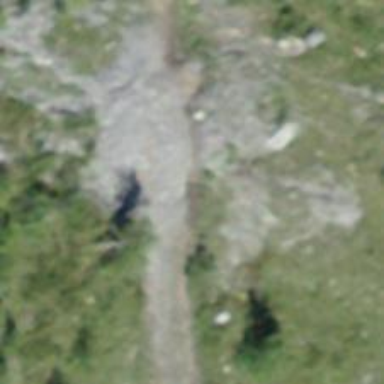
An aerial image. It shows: Path.